Aerial crown-view tile of a tropical tree (Barro Colorado Island, Panama), acquired 20240716:
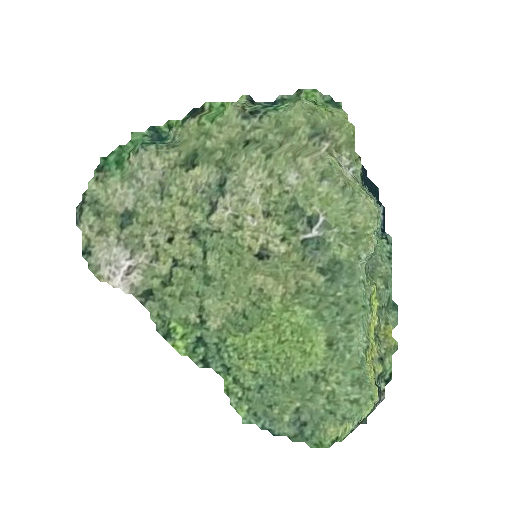
Species: Prioria copaifera
GBIF accepted scientific name: Prioria copaifera
Crown area: 121.974 m²